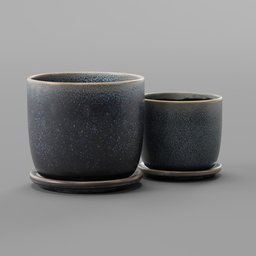
Label: decoration